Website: apple-inc
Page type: customer-info-address
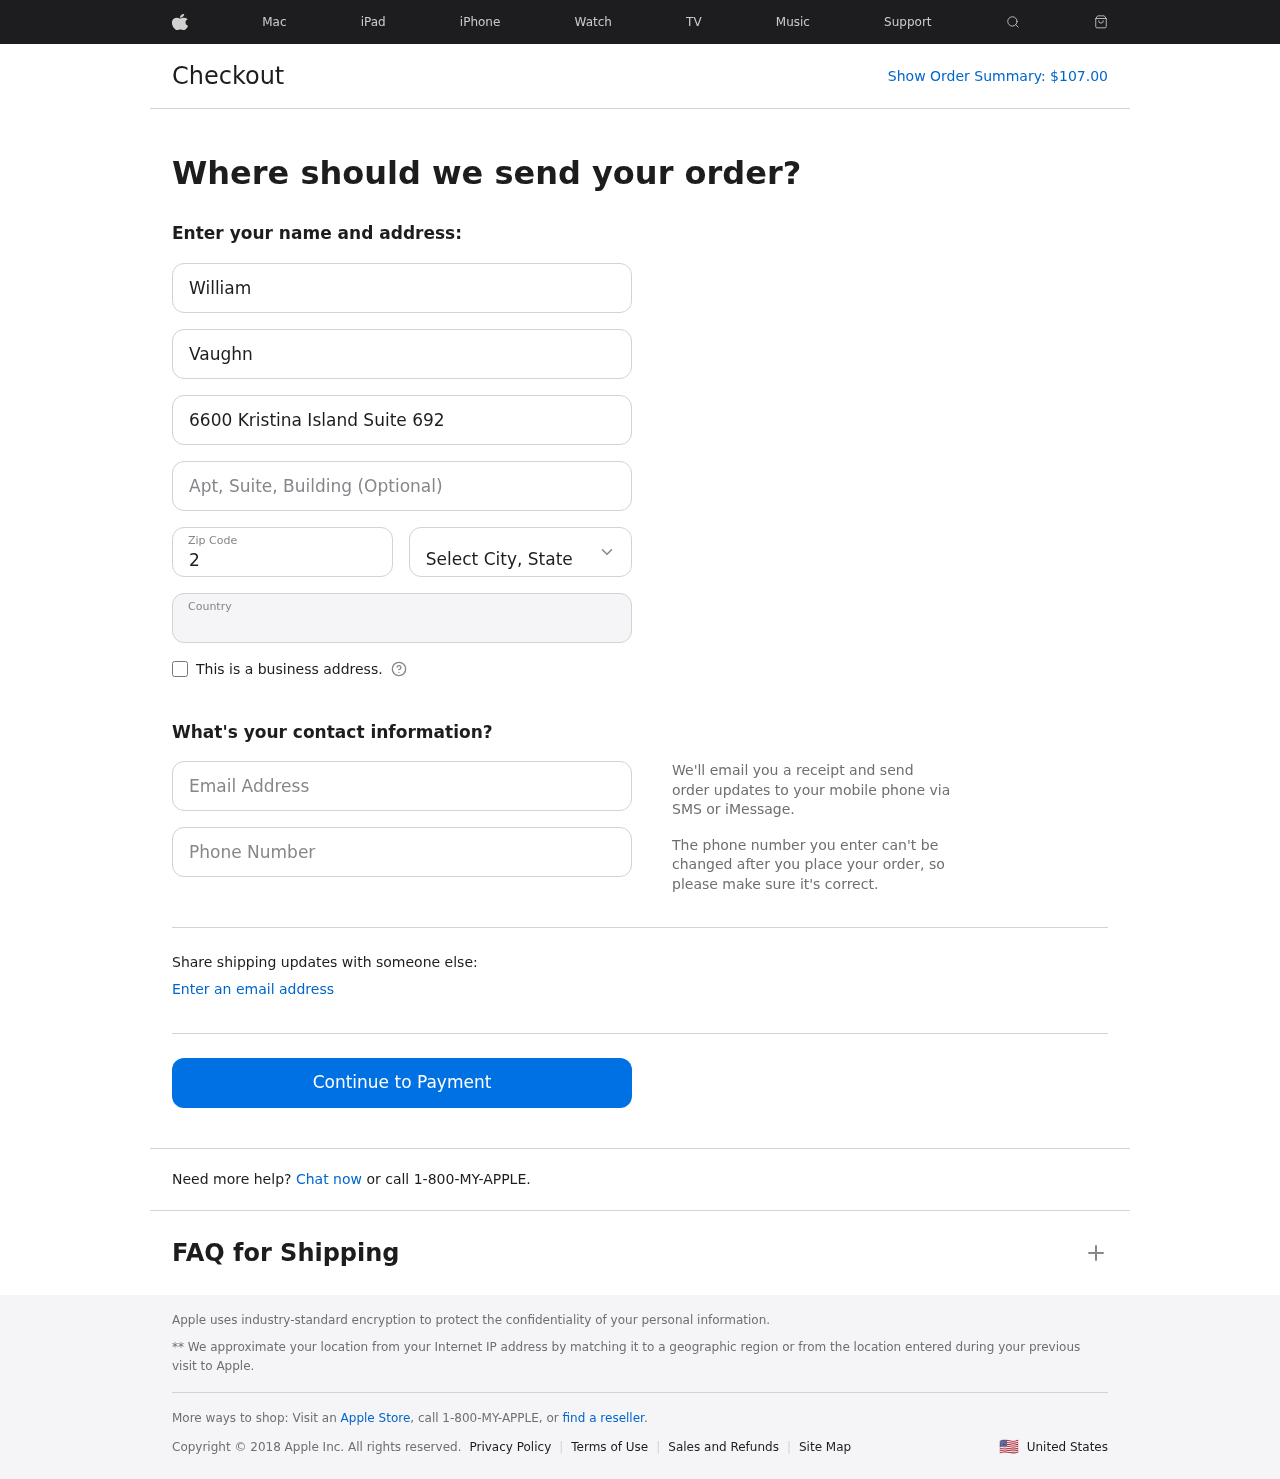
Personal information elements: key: PII_CITY_STATE
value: Marcside, CA
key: PII_COUNTRY
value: United States
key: PII_EMAIL
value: williamvaughn@gmail.com
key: PII_FIRSTNAME
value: William
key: PII_LASTNAME
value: Vaughn
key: PII_PHONE
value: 8089766072
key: PII_POSTCODE
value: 24673
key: PII_STREET
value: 6600 Kristina Island Suite 692
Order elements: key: ORDER_TOTAL
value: $107.00